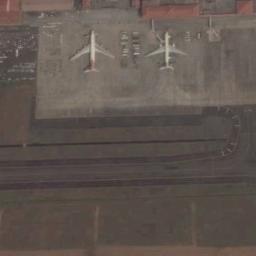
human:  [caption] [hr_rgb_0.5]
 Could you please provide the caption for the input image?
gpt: Two planes are parked next to the taupe airport .

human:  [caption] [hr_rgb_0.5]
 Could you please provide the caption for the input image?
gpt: Two adjacent planes parked on the airport and some cars between them .

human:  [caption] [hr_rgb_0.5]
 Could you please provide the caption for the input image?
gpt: There are two airplanes parked beside the airport by the runway .

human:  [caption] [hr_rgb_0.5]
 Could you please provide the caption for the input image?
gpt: Two airplanes were parked on the airport beside the runway .

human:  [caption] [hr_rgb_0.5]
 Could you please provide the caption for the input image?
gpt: Two big planes parked at the airport around the red building .